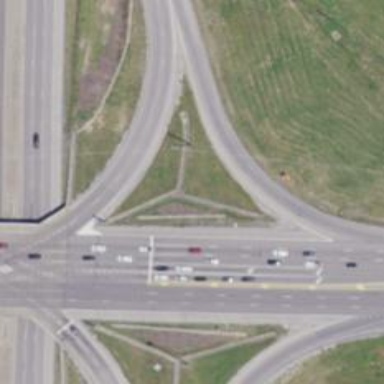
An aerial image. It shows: Trunk link highway.